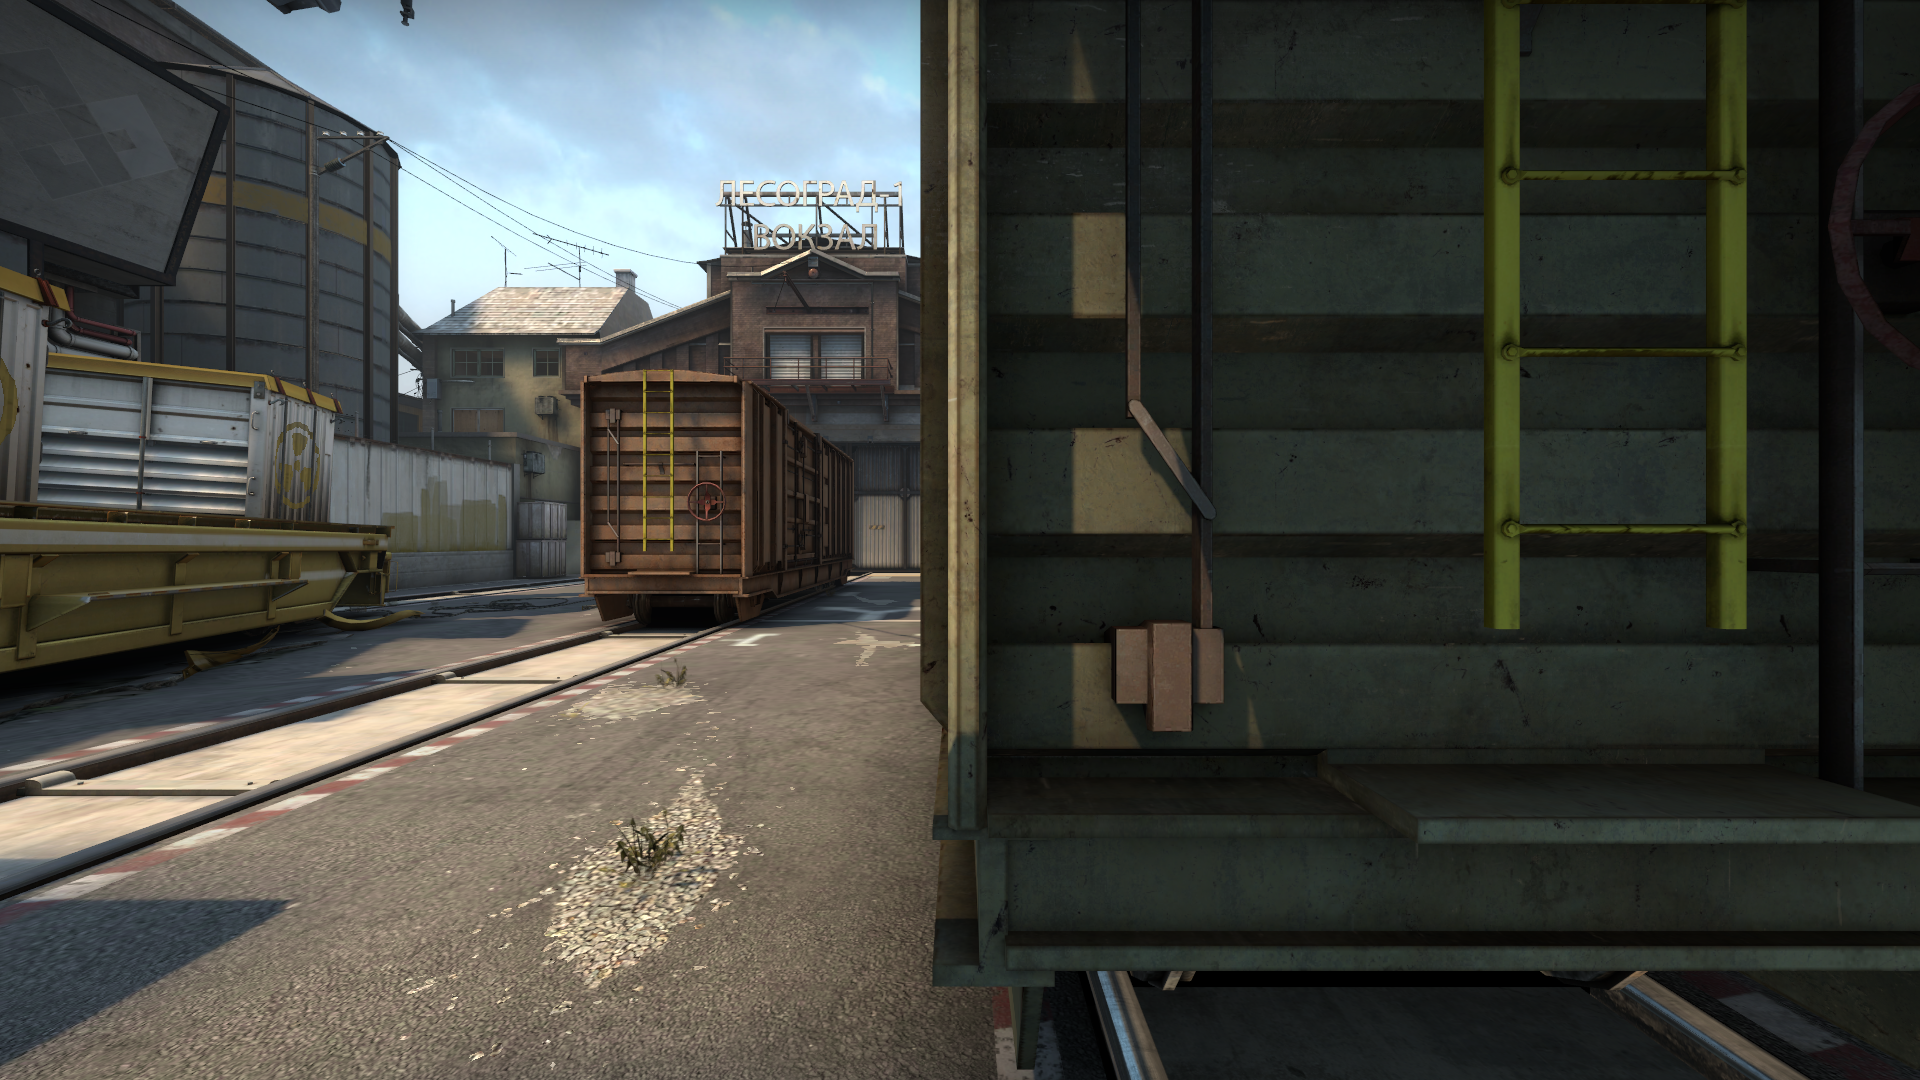
Map: de_train